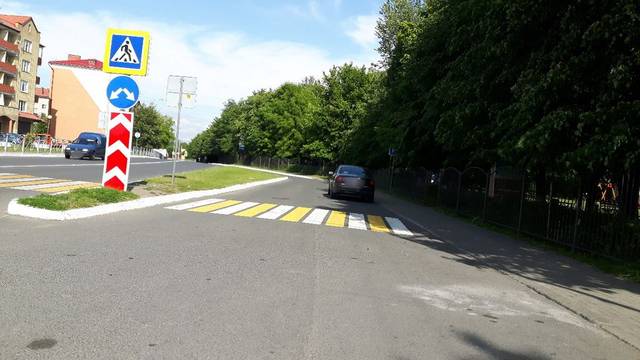
Region: Russia
Coordinates: 54.46, 19.939